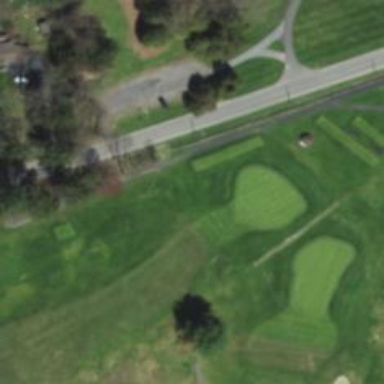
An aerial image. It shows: Path for golf carts.